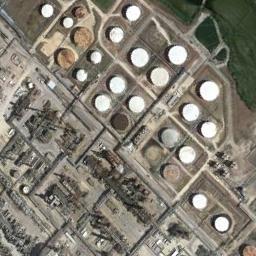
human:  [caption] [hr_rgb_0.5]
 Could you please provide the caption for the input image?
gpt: There are many storage tanks on the bare land next to the grass .

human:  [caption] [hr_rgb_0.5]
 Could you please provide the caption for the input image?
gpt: The grass is beside the storage tanks .

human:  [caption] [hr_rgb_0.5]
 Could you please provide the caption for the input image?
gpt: There are about ten storage tanks here .

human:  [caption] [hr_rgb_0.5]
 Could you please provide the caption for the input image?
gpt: There are many neatly arranged storage tanks and many pipelines in the factory, And there is a lawn next to the factory .

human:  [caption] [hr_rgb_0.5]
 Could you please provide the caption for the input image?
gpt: There are some storage tanks and pipelines .